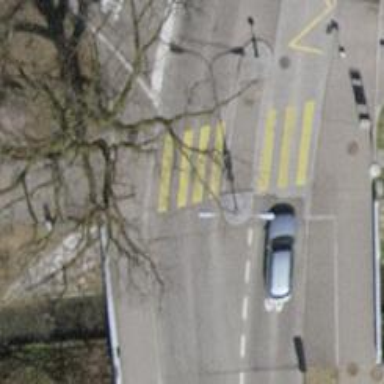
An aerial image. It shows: Uncontrolled zebra crossing with pedestrian island.